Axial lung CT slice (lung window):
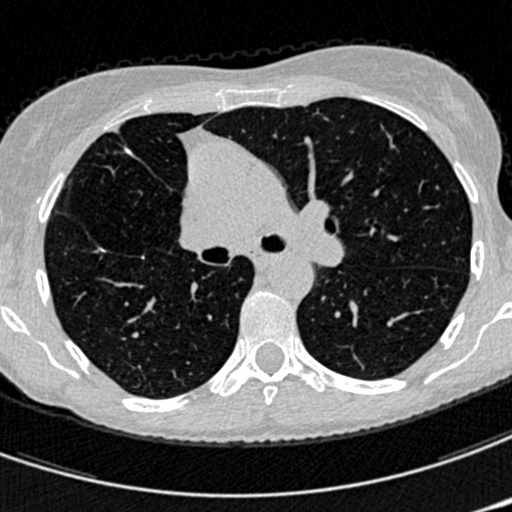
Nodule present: no